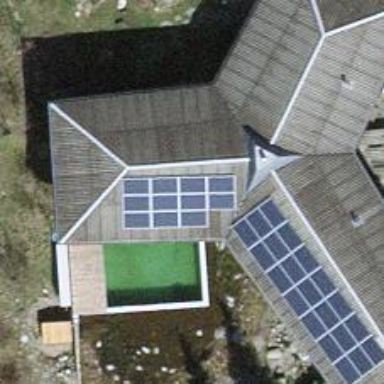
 consisting of solar photovoltaic panels."